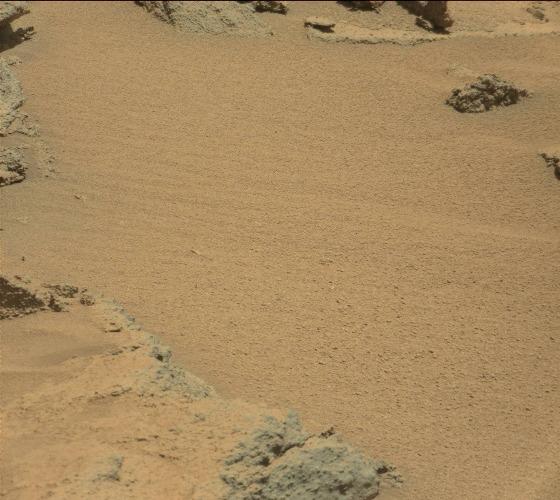
Terrain classes present: Bedrock, Gravel / Sand / Soil, Rock, Shadow